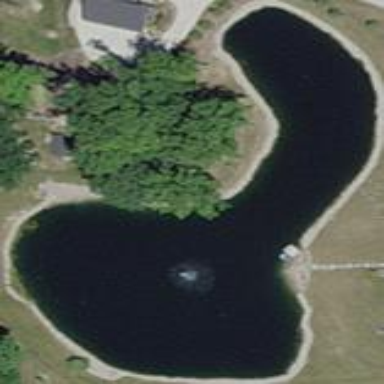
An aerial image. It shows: Peaceful pond surrounded by nature.